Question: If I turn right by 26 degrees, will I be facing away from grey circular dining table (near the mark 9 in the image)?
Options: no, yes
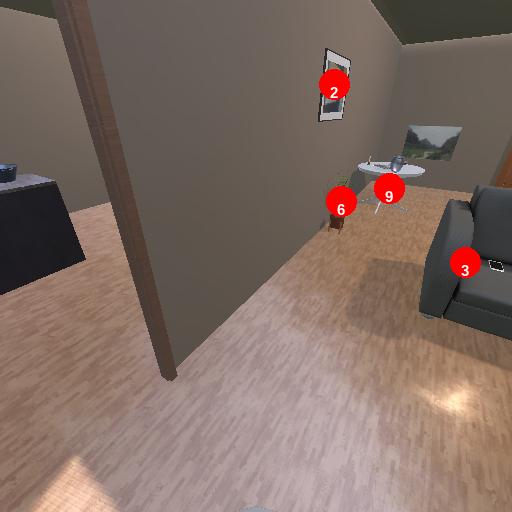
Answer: no